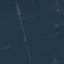
Label: Forest